Field crop: maize
Growth stage: 2
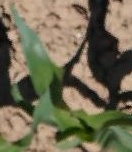
Species: maize